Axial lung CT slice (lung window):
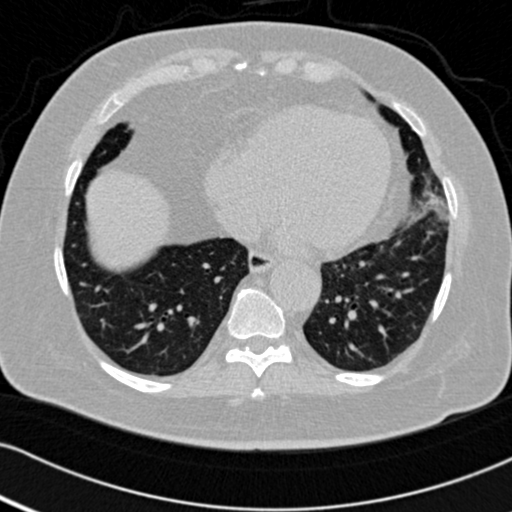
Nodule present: no